Chest X-ray:
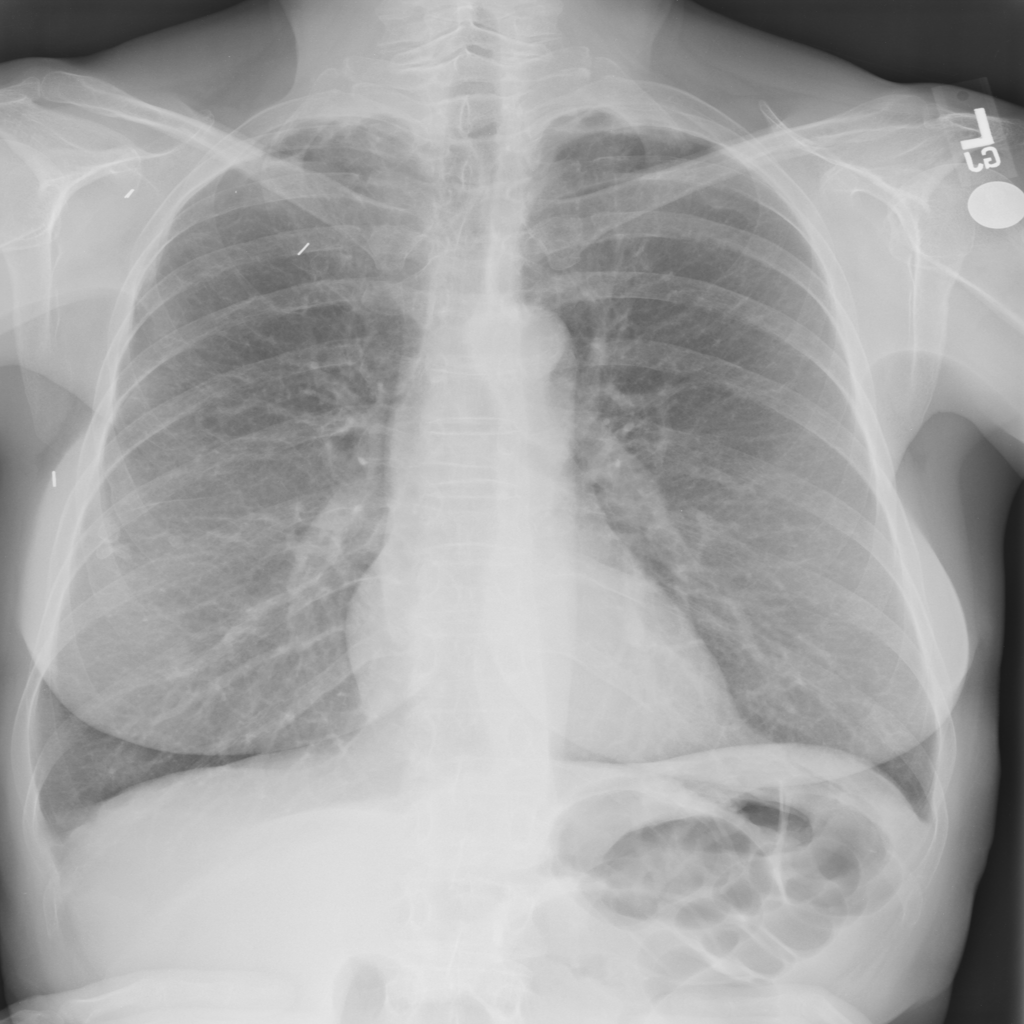
No abnormal finding: yes